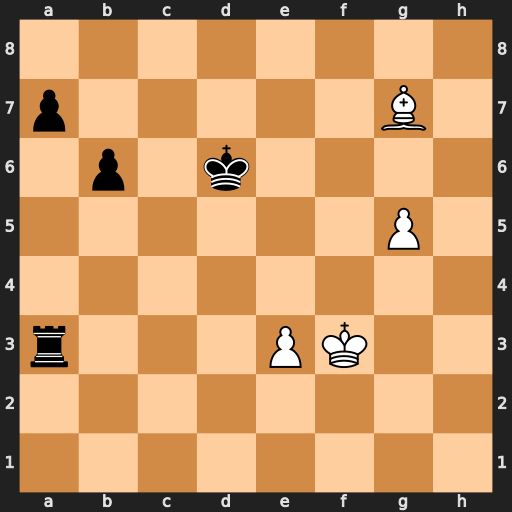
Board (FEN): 8/p5B1/1p1k4/6P1/8/r3PK2/8/8
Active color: w
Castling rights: -
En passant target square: -
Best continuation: Bf8+